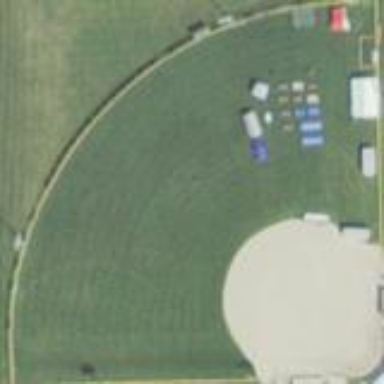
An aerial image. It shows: Softball pitch for leisure sports.